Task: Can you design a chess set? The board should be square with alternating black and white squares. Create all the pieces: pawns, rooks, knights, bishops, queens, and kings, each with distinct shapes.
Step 17:
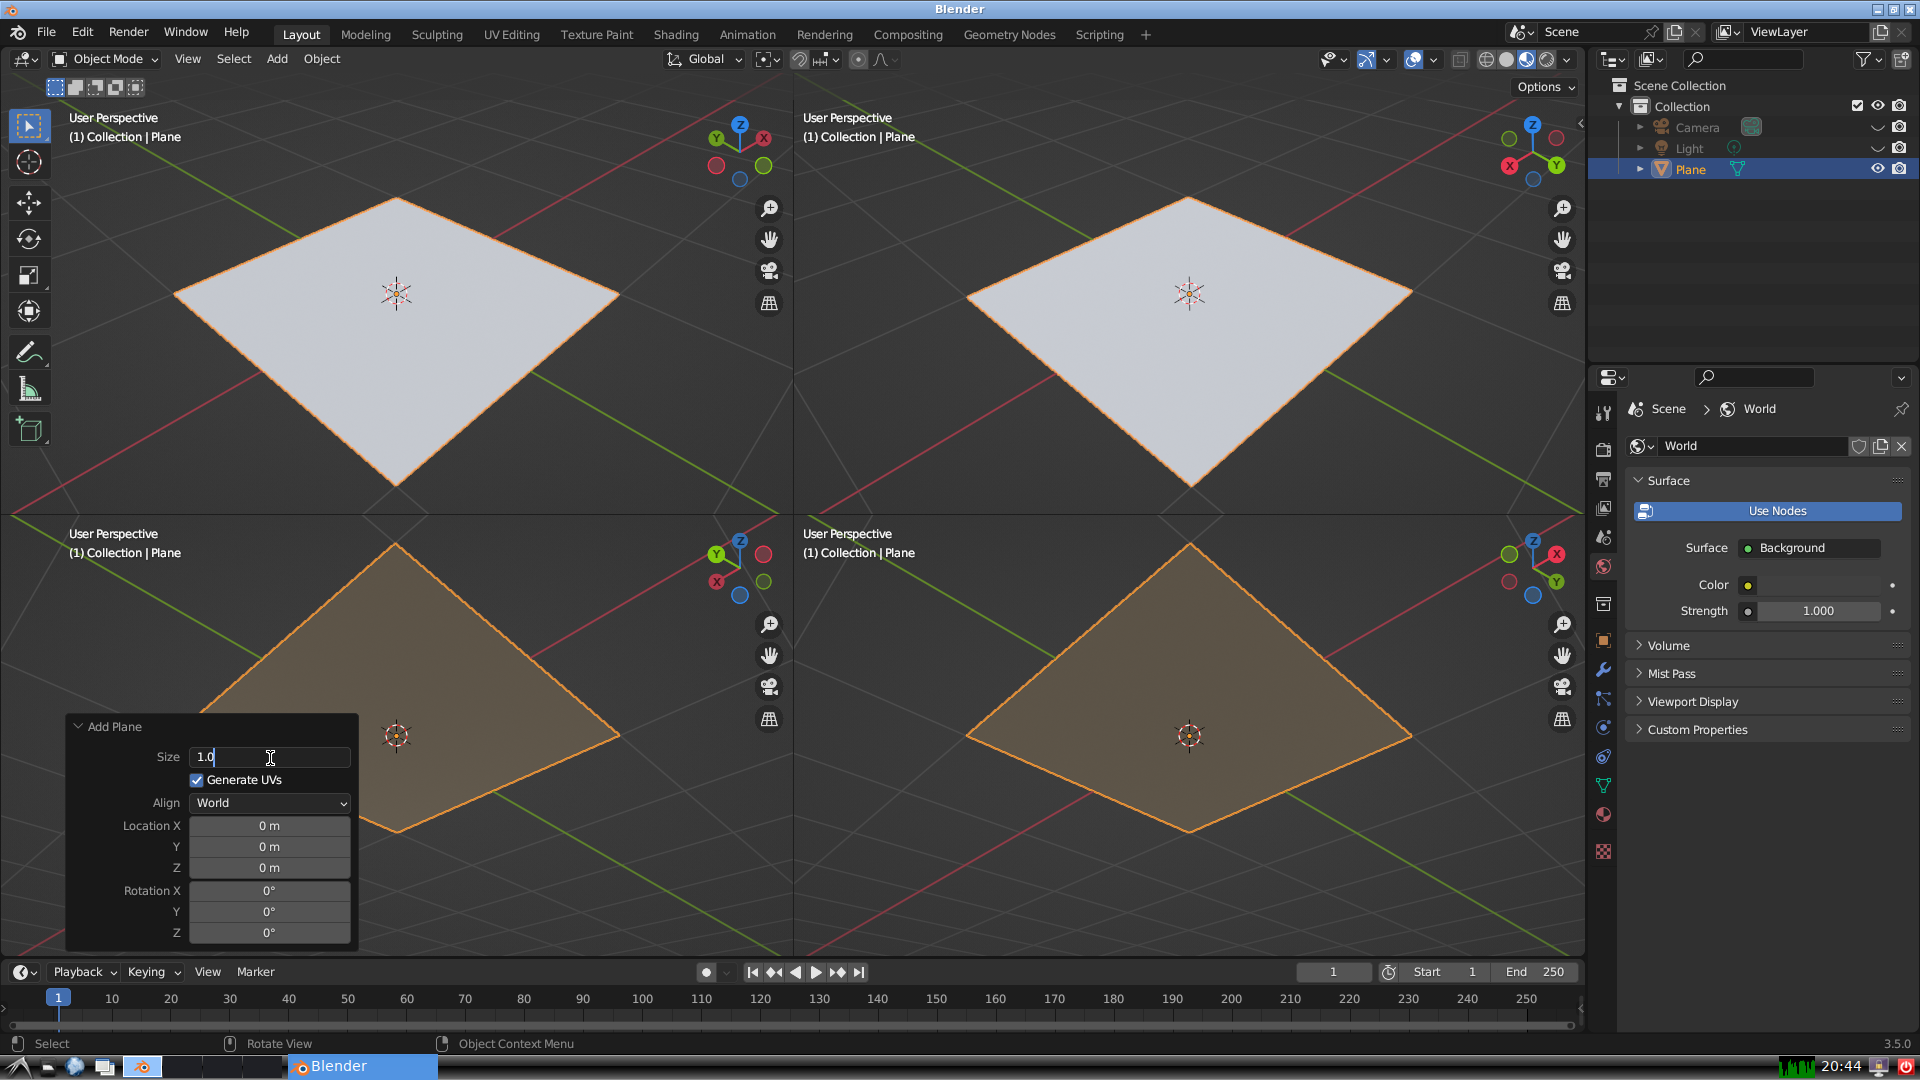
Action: {"key_press": ['Return']}